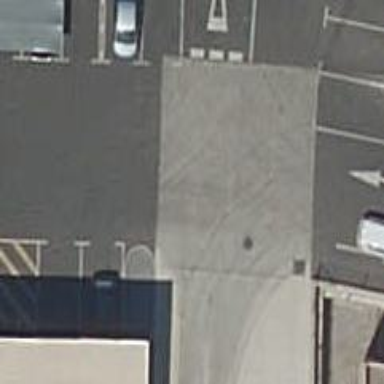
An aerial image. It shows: Asphalt parking aisle off service road.